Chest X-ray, PA view. Patient: 60 years old, sex F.
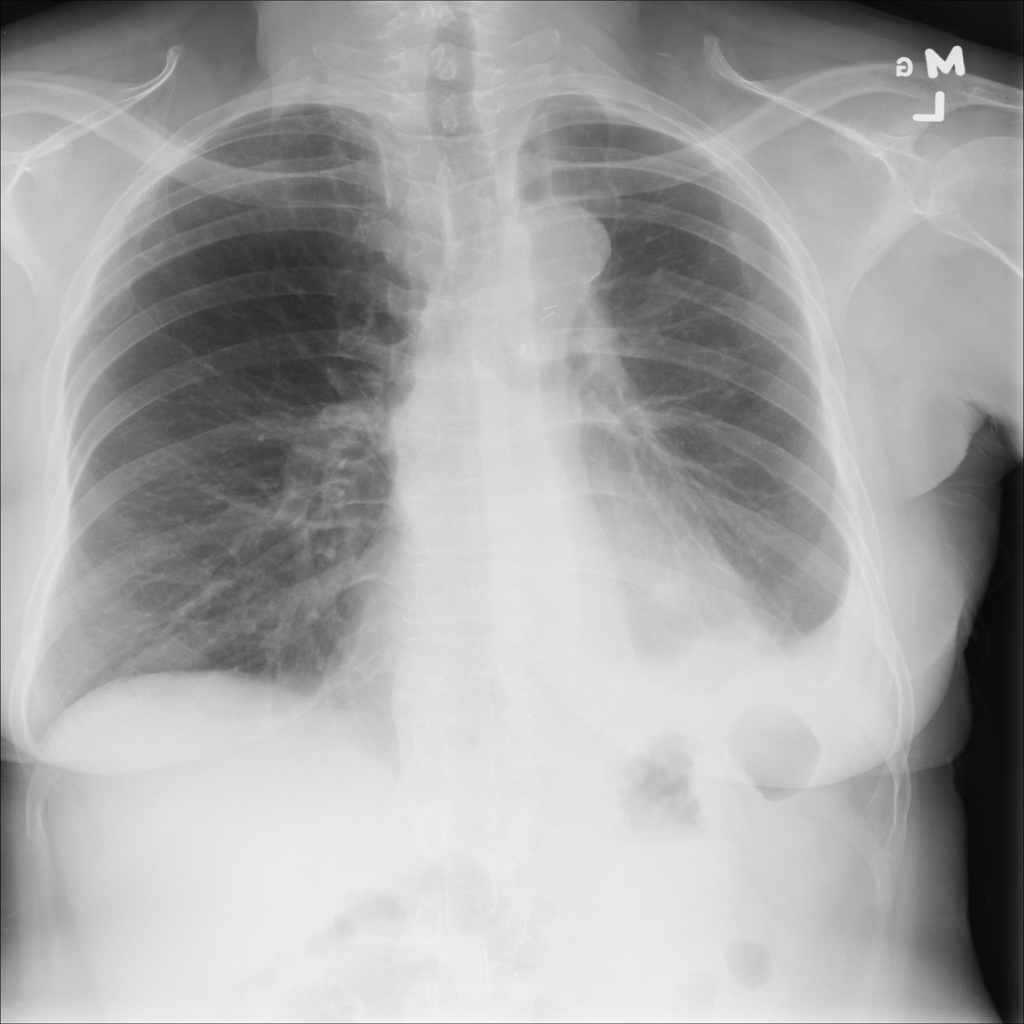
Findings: Nodule